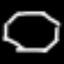
Label: octagon